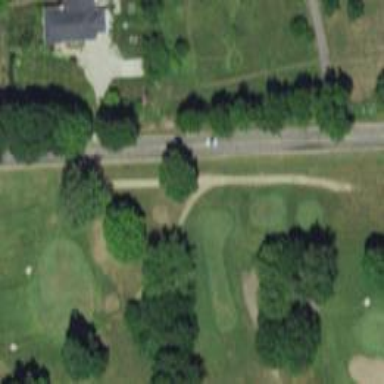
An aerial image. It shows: Service road used as golf cart path.